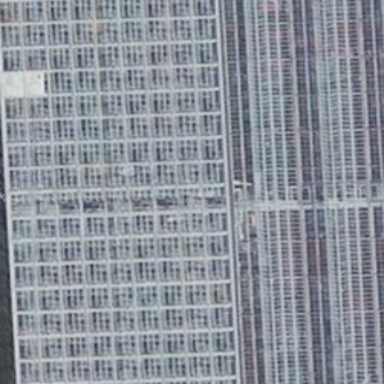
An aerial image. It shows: Greenhouse.